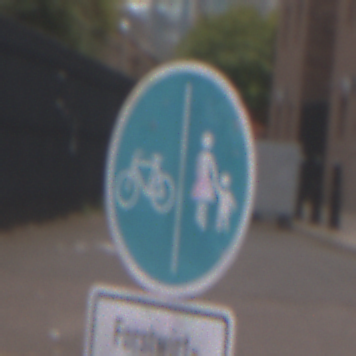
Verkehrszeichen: GetrennterRadUndGehwegRadwegLinks
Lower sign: BesondereFahrzeugeUndTransportgueter7
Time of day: MorningAfternoon
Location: Outdoor (Urban)
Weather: Overcast
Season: NotSpecified
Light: Natural